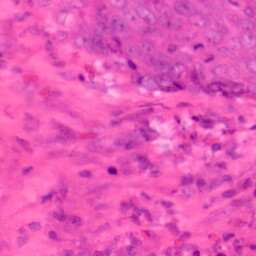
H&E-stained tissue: Colon